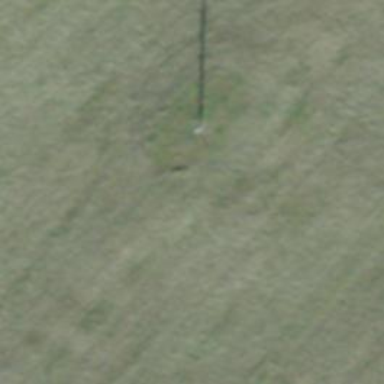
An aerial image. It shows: Utility pole in the area.